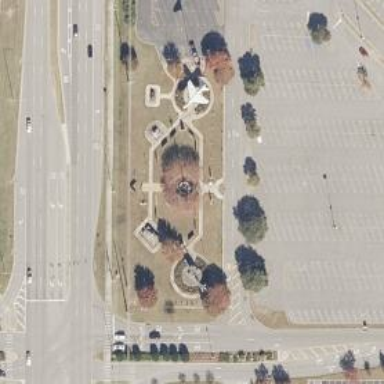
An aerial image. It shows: Memorial site with historic significance.